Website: bh-photo
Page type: customer-info-address
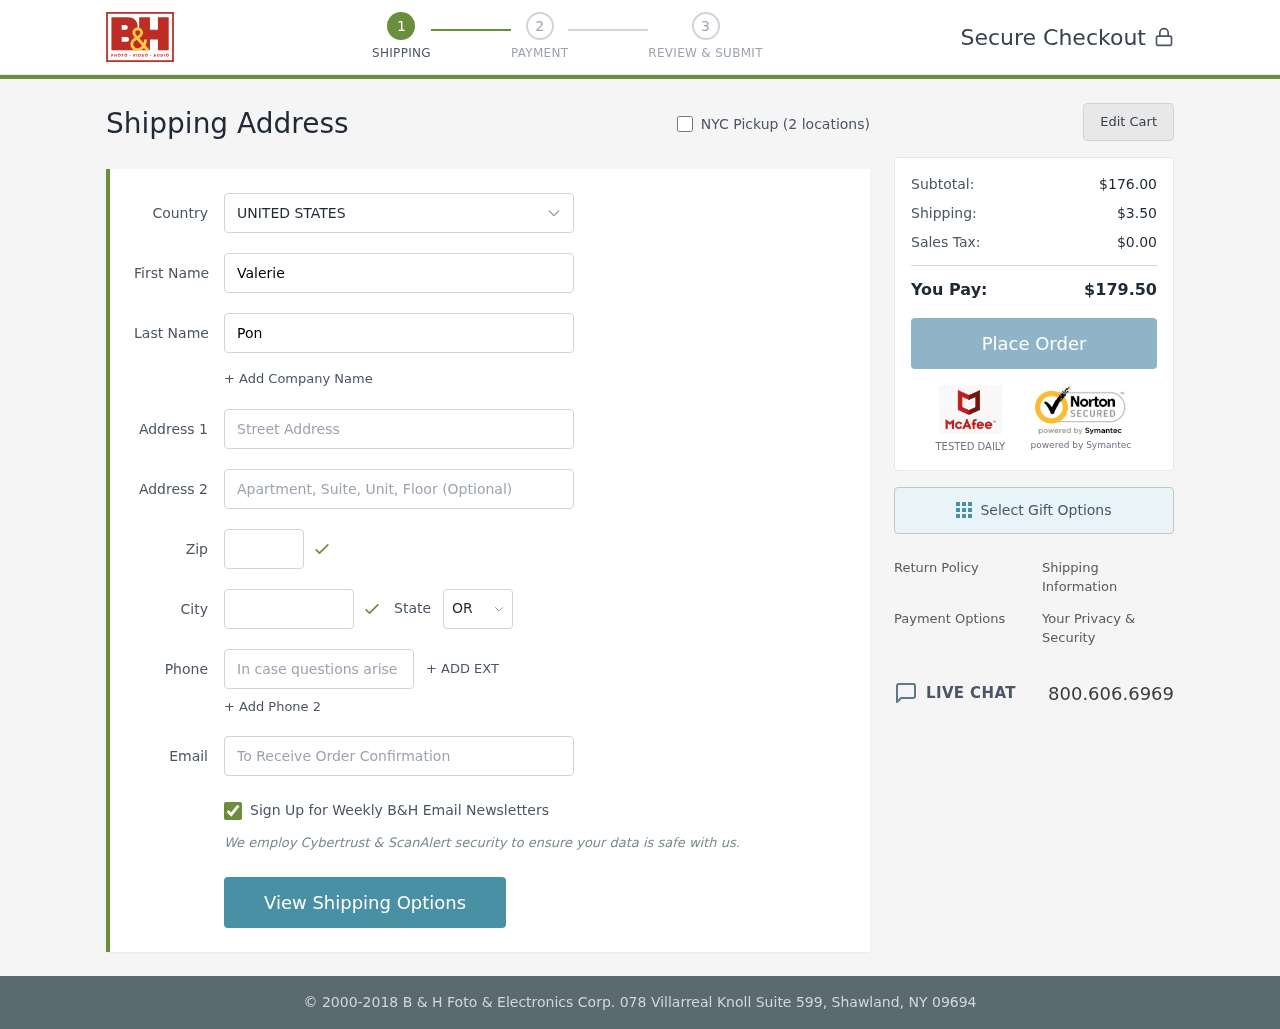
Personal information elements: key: PII_CITY
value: Smithtown
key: PII_COUNTRY
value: United States
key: PII_EMAIL
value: vponce@gmail.com
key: PII_FIRSTNAME
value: Valerie
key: PII_LASTNAME
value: Ponce
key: PII_PHONE
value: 4184928195
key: PII_POSTCODE
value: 09343
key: PII_STATE_ABBR
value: OR
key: PII_STREET
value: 1297 Kevin Plains
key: PII_STREET2
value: Apt. 528
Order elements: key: ORDER_SUBTOTAL
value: $176.00
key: ORDER_SHIPPING_COST
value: $3.50
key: ORDER_TAX
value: $0.00
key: ORDER_TOTAL
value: $179.50